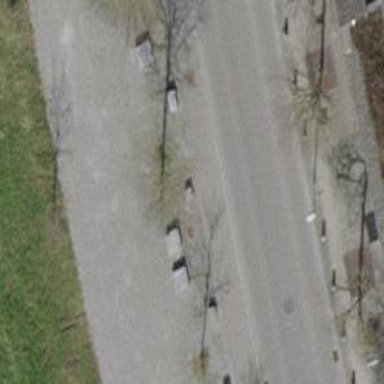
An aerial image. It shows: Avenue lined with deciduous broadleaved trees.